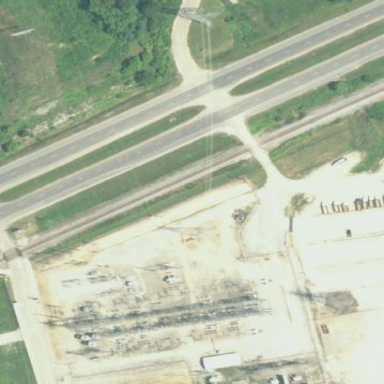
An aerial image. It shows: Transmission substation.